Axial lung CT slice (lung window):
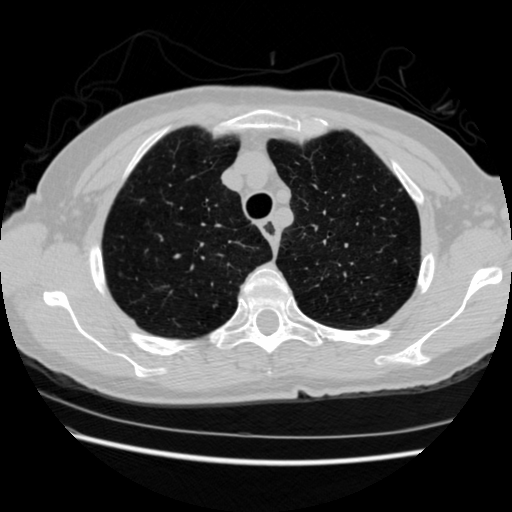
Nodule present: no